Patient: sex F, age 31
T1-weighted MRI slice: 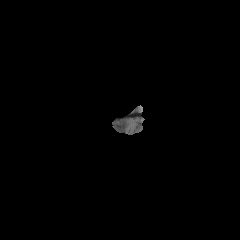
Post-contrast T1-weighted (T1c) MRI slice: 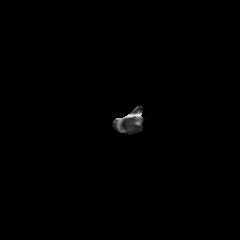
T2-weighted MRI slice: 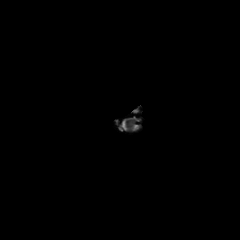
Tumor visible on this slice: no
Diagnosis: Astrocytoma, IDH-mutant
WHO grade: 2